Question: I have a TabWidget that holds a set of ImageViews. The FrameLayout the TabWidget uses to display content is inside a HorizontalScrollView so multiple ImageViews can be seen via scroll.

I need to interact with the items within the tab content. More specifically, I have an array of elements. I need to get the children of the innermost FrameLayout and cycle through them to compare their tag to the the elements in my array. If there is a match I need to change their background. Looping through the children and changing the background, I know how to do. I'm just having issues getting to the ImageViews so I can cycle through them.
to note: I'm working with a layout I've inherited and I don't really have time to "redo" anything unless I really
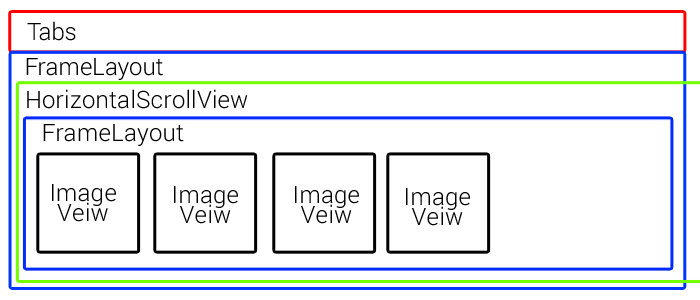
Answer: Supposing your first 'ImageView' would have the id: 'firstimage', try with:
'''
TabHost th = (TabHost) findViewById(android.R.id.tabhost);
ImageView iv = (ImageView) th.getCurrentView().findViewById(R.id.firstimage);
'''